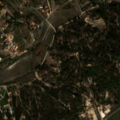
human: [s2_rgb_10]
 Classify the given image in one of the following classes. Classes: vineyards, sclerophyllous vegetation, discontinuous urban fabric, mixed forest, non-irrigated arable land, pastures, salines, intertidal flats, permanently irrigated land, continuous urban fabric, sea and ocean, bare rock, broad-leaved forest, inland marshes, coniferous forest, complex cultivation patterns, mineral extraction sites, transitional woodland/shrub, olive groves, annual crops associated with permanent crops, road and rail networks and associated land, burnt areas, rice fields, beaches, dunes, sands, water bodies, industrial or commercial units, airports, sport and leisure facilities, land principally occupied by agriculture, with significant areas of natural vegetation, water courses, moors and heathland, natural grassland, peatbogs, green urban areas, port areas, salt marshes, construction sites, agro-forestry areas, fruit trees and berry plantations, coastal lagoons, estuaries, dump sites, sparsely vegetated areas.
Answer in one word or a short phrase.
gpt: continuous urban fabric, non-irrigated arable land, rice fields, complex cultivation patterns, land principally occupied by agriculture, with significant areas of natural vegetation, mixed forest